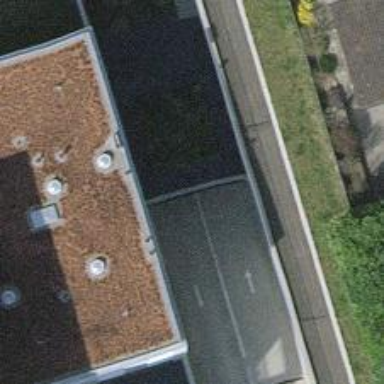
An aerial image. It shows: Parking entrance.